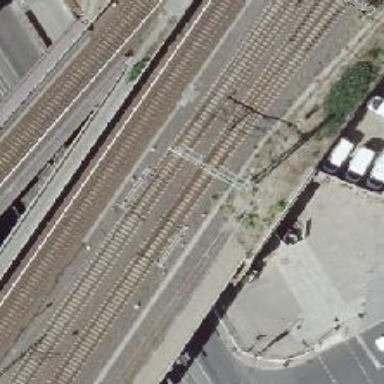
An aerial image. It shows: Railway bridge with electrified contact lines.